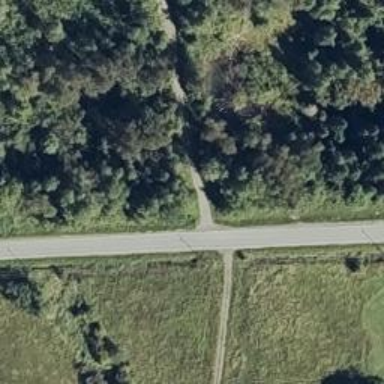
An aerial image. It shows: Tertiary road.